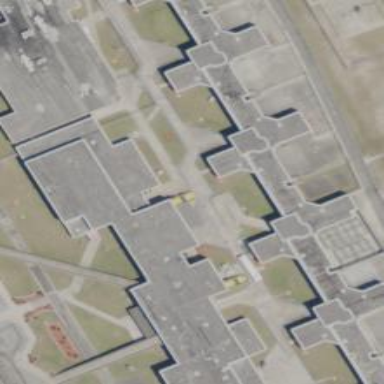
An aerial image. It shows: Prison building.